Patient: sex M, age 71
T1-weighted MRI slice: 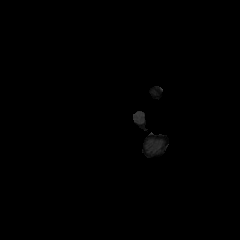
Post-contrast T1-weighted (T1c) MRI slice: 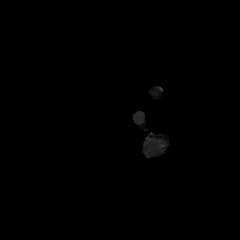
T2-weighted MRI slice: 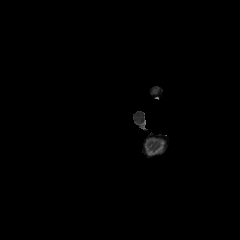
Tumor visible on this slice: no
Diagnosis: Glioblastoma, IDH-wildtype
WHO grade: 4